Question: Hi I am getting this error :

My code is like this, in the :
'''
private void loadCountry()
{
ReservationHelper reservationHelperObject = new ReservationHelper();
ViewData["countryOut"] = new SelectList(reservationHelperObject.LoadCountry());
ViewData["countryIn"] = new SelectList(reservationHelperObject.LoadCountry());
CountryOut = ((MultiSelectList)(ViewData["CountryOut"])).ToList()[0].Text;
}
'''
Any ideas ?
Continuation of code:
'''
private void loadDefaultvalues()
{
List<string> emptyList = new List<string>();
ViewData["locationIn"] = new SelectList(emptyList);
ViewData["locationOut"] = new SelectList(emptyList);
ViewData["RateProgram"] = new SelectList(emptyList);
ViewData["Currency"] = new SelectList(emptyList);
ViewData["VehicleClass"] = new SelectList(emptyList);
ViewData["ReservationStatusDropDownList"] = new SelectList(emptyList);
ViewData["Miles"] = new SelectList(emptyList);
ViewData["currencyDropDownList"] = new SelectList(emptyList);
ViewData["ReservationStatus"] = new SelectList(emptyList);
ViewData["vehicleClassDropDownList"] = new SelectList(emptyList);
ViewData["rateProgramDropDownList"] = new SelectList(emptyList);
ViewData["parentOutDropDownList"] = new SelectList(emptyList);
ViewData["parentInDropDownList"] = new SelectList(emptyList);
ViewData["zoneOutDropDownList"] = new SelectList(emptyList);
ViewData["zoneInDropDownList"] = new SelectList(emptyList);
ViewData["locationOutDropDownList"] = new SelectList(emptyList);
ViewData["locationInDropDownList"] = new SelectList(emptyList);
ViewData["authorizationDropDownList"] = new SelectList(emptyList);
ViewData["specialServiceDropDownList"] = new SelectList(emptyList);
ViewData["RentalStatus"] = new SelectList(emptyList);
ViewData["Status"] = new SelectList(emptyList);
ViewData["Fop"] = new SelectList(emptyList);
ViewData["CustomerType"] = new SelectList(emptyList);
this.loadRentaStatus();
this.loadStatus();
this.loadFop();
this.loadCustomerTypes();
this.loadCountry();
this.loadReservationStatuses();
//this.loadMilesPercentage()
this.loadSpecialService();
this.loadRAType();
this.loadAirline();
this.loadTerminal();
this.loadParentCode();
this.loadZoneCode();
this.loadAuthorizationType();
}
'''
Thanks
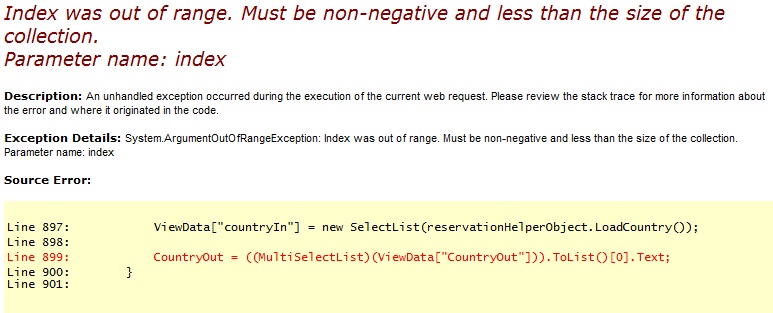
Answer: This code is evaluating to an empty list:
'''
((MultiSelectList)(ViewData["CountryOut"])).ToList()
'''
How to fix it? The best way is to do something like the following:
'''
private void loadCountry()
{
ReservationHelper reservationHelperObject = new ReservationHelper();
ViewData["countryOut"] = new SelectList(reservationHelperObject.LoadCountry());
ViewData["countryIn"] = new SelectList(reservationHelperObject.LoadCountry());
var list = ((MultiSelectList)(ViewData["CountryOut"])).ToList();
if (list.Count > 0) {
CountryOut = list[0].Text;
} else {
// do something sensible when you have no data
}
}
'''